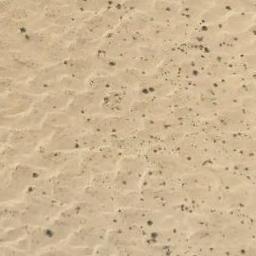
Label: desert